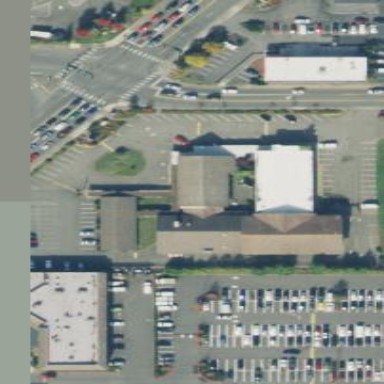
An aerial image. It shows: Beautiful church building.